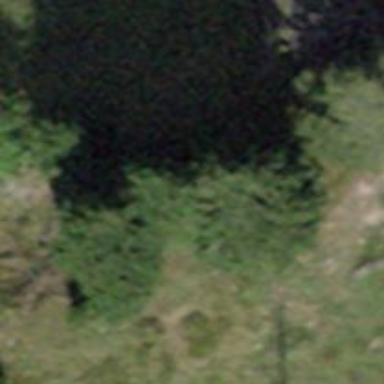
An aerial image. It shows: Row of trees in natural setting.